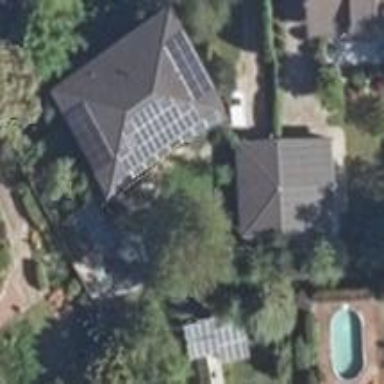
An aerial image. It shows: Hipped roof house.